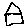
Label: house